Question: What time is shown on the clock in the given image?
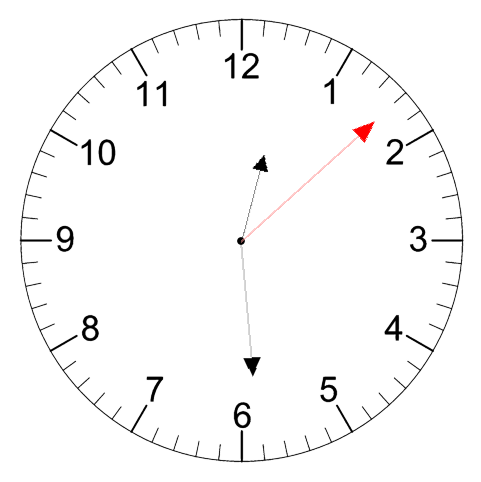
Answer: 12:29:08